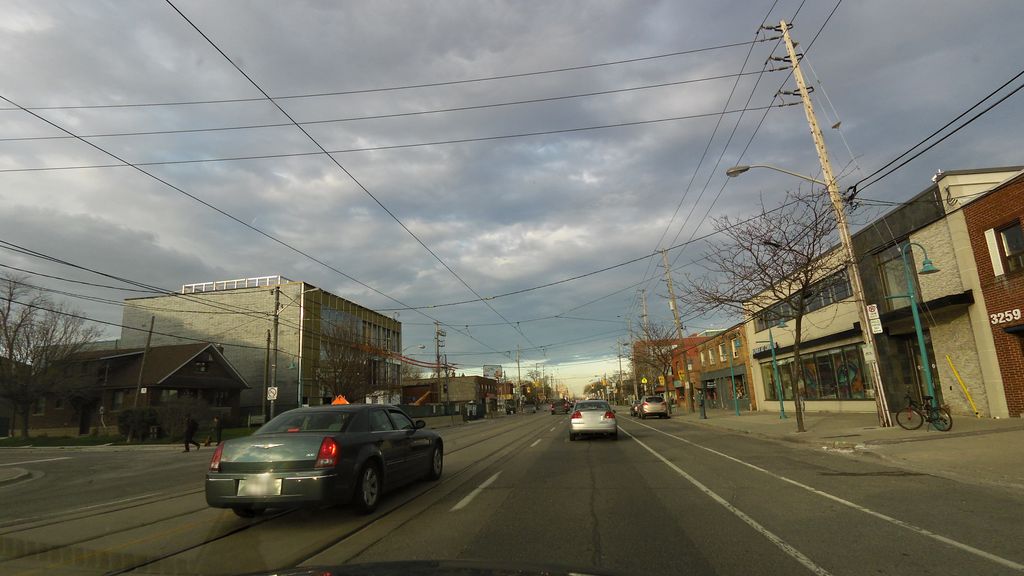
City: toronto